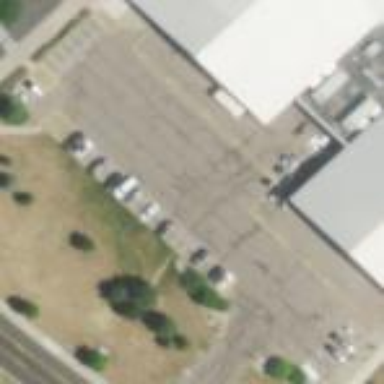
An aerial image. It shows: Paved parking area.